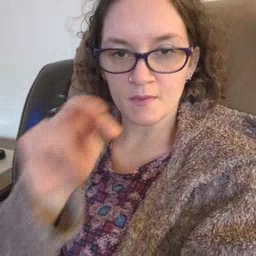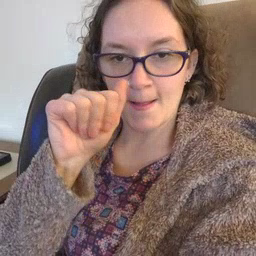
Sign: nap